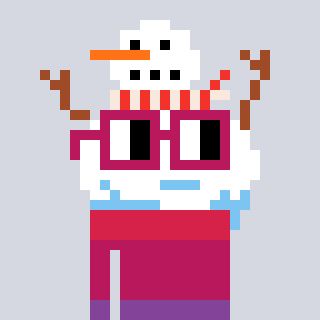
a pixel art character with square dark red glasses, a snowman-shaped head and a darkpink-colored body on a cool background